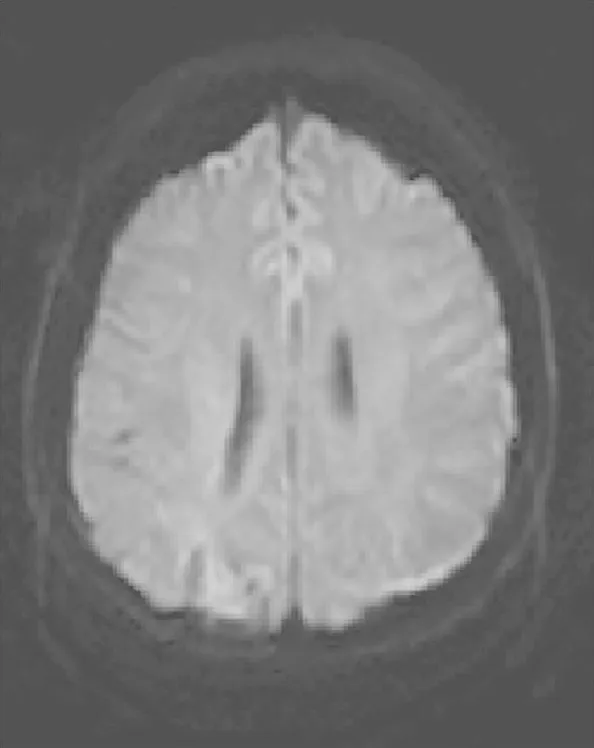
DWI after 5 months.
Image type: radiology (mri)